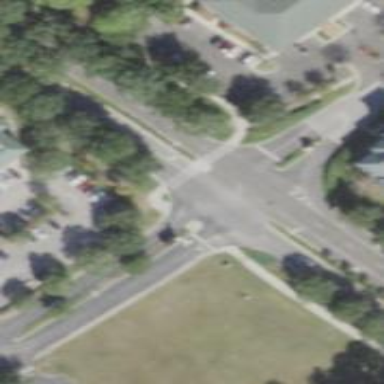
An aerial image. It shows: Unmarked crossing on cycleway.